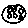
Label: moon